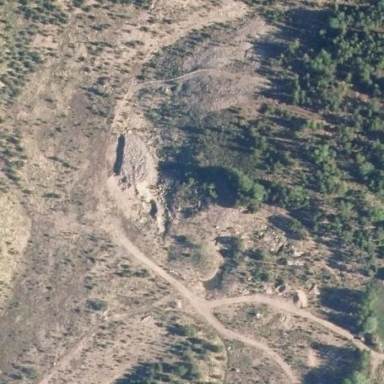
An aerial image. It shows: Quarry area.